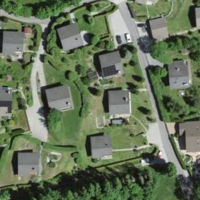
EUNIS habitat code: 55
Species observed at this site:
Allium scorodoprasum
Chamaenerion dodonaei